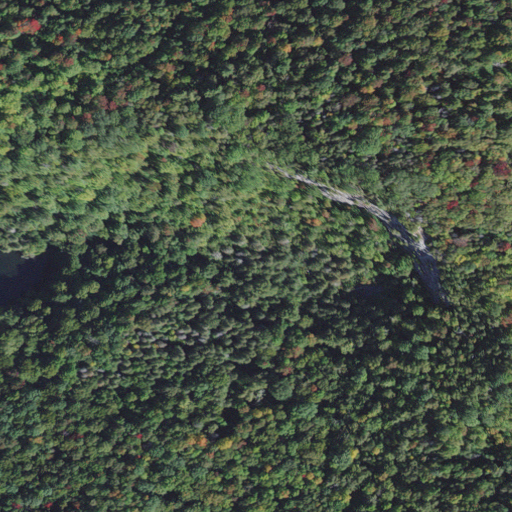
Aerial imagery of bench in Vermont named Nichols Ledge containing mixed forest, evergreen forest, deciduous forest, open water, and grassland